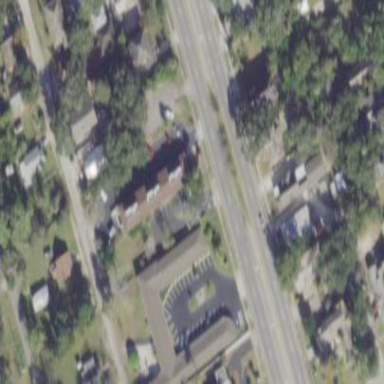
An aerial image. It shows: Motel building.